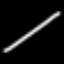
Label: line